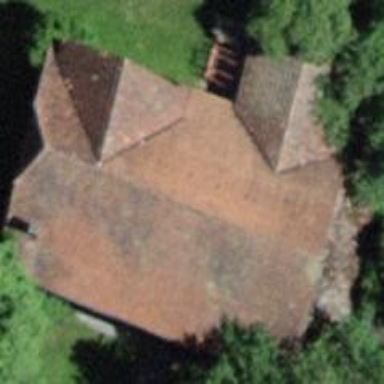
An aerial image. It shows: Rural barn.